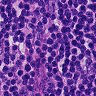
Metastatic tissue present: no